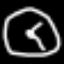
Label: clock